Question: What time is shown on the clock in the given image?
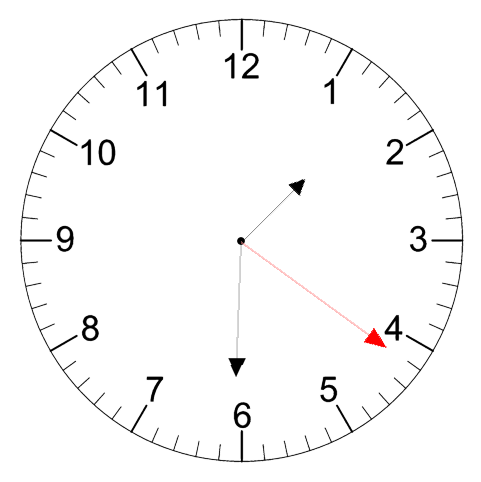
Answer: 01:30:21